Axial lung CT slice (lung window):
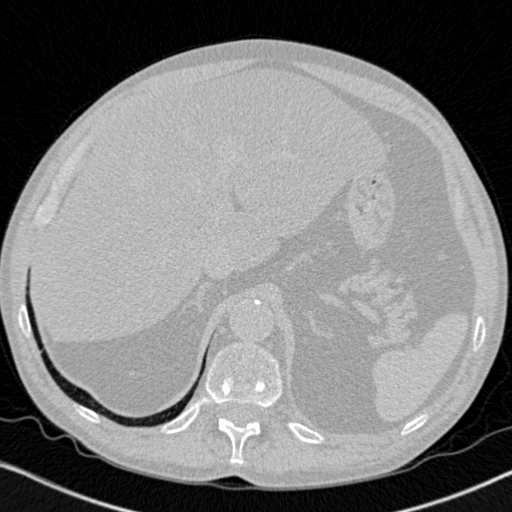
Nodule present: no